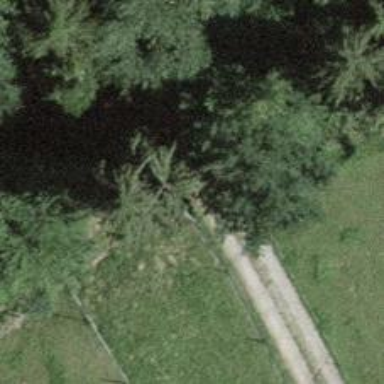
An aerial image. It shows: Bench for seating.